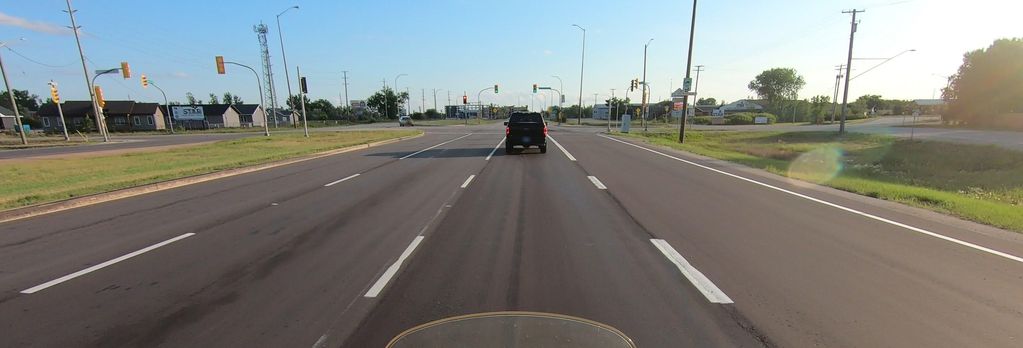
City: winnipeg